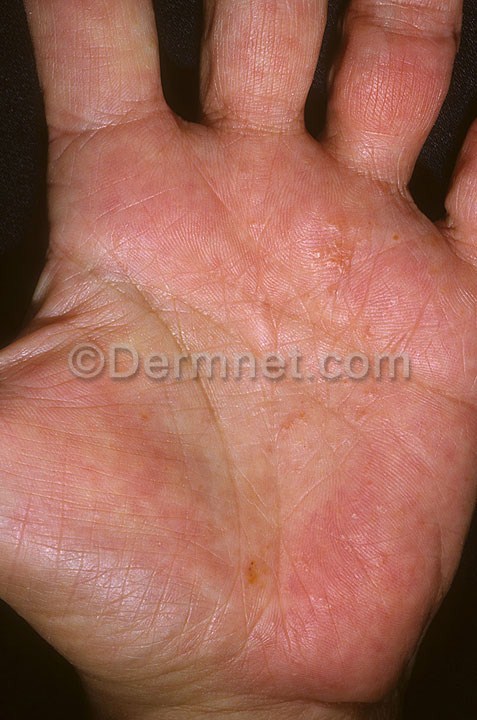
Disease: Eczema Photos